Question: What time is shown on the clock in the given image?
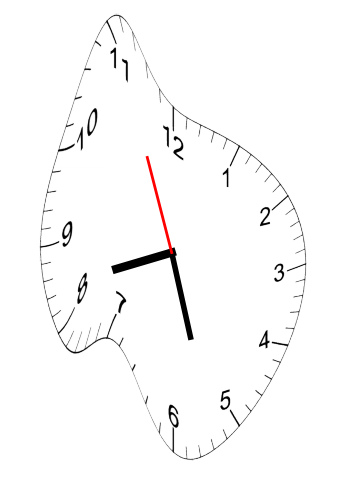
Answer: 08:26:56